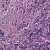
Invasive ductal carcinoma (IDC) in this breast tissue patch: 1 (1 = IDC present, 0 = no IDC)